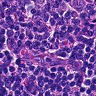
Metastatic tissue present: no